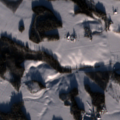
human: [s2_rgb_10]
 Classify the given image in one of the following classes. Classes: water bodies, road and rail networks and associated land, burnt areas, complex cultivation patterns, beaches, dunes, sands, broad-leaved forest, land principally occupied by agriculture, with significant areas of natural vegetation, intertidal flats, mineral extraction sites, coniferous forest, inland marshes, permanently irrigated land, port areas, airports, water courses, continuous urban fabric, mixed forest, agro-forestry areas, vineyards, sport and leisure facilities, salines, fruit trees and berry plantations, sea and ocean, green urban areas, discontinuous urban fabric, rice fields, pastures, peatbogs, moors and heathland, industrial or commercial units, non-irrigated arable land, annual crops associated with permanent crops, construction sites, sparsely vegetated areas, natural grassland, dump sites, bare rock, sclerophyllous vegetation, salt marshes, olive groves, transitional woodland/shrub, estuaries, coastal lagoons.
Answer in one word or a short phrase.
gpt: non-irrigated arable land, land principally occupied by agriculture, with significant areas of natural vegetation, mixed forest, transitional woodland/shrub